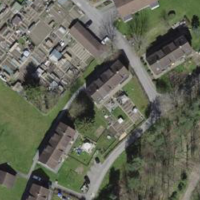
EUNIS habitat code: 55
Species observed at this site:
Prunus padus